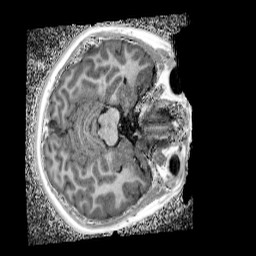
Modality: UNIT1_denoised
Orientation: axial
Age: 11
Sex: male
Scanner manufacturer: siemens
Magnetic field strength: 3 T
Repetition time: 4 s
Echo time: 0.00299 s